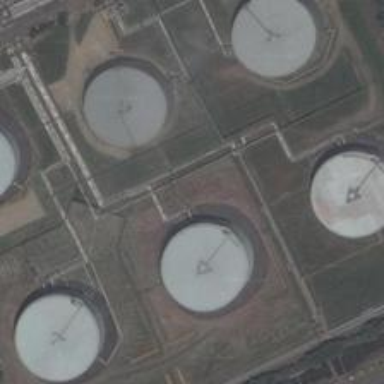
This area is made of six round buildings and integrated by plants .